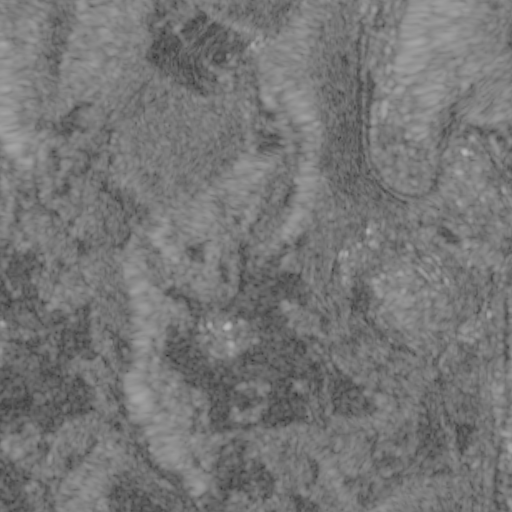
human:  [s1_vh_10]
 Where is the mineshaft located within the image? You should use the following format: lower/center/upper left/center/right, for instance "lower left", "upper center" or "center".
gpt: The mineshaft is located in the lower right of the image.
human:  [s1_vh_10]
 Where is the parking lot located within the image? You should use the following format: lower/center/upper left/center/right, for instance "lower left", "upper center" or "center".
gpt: The parking lot is located in the right of the image.
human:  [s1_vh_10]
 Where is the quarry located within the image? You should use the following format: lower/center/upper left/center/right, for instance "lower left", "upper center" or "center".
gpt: The quarry is located in the upper left of the image.
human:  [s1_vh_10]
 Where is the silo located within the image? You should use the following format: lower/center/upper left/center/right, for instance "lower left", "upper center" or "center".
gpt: The silo is located in the upper center of the image.
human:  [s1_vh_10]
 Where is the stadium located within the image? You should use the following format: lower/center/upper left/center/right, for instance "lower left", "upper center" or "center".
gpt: The stadium is located in the center right of the image.
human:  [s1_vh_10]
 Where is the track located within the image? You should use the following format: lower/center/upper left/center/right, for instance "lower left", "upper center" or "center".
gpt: The track is located in the center right of the image.
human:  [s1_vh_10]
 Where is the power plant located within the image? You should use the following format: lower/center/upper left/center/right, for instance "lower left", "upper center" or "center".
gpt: There is no power plant in the image.

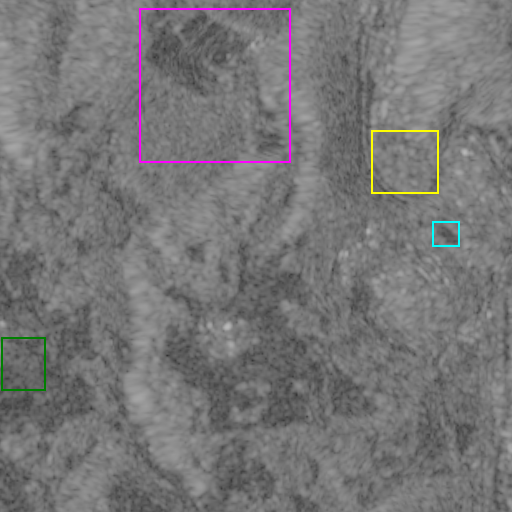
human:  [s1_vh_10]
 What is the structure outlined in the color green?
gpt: The structure outlined in green is a crop field.
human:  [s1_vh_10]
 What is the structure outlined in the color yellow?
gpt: The structure outlined in yellow is a park.
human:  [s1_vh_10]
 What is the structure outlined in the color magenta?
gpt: The structure outlined in magenta is a quarry.
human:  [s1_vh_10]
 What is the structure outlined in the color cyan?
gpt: The structure outlined in cyan is a stadium.
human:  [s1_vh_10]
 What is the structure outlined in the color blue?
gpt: There is no blue outline.